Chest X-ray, PA view. Patient: 34 years old, sex F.
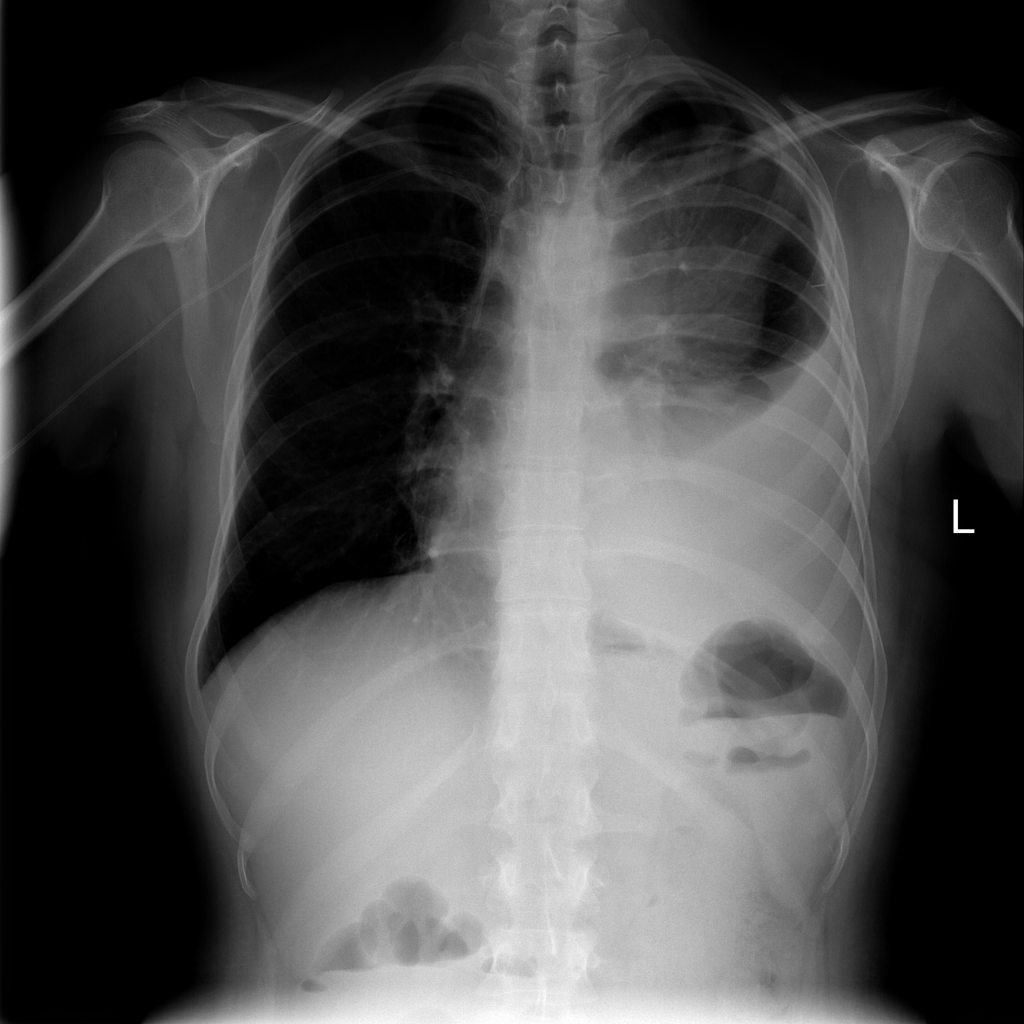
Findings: Effusion, Mass, Nodule